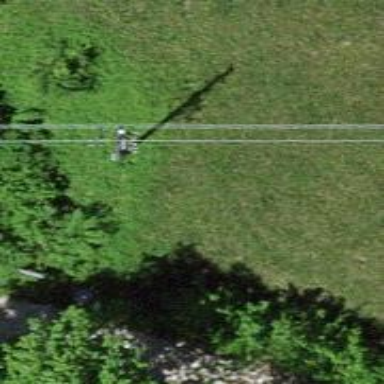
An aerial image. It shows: Utility pole in the area.